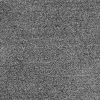
Atmospheric dust classification: dusty